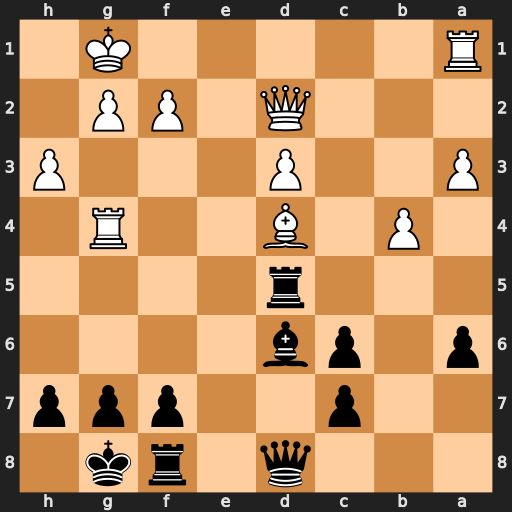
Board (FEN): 3q1rk1/2p2ppp/p1pb4/3r4/1P1B2R1/P2P3P/3Q1PP1/R5K1
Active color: b
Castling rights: -
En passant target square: -
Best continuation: Rxd4 Rxd4 Qf6 Rc1 Qxd4